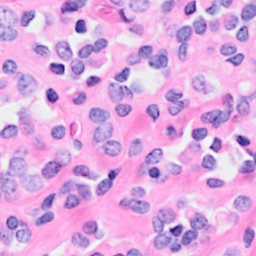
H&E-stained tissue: Breast